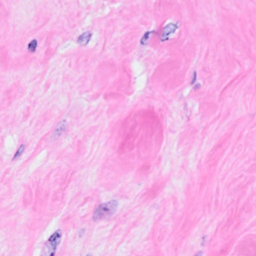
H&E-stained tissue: Breast